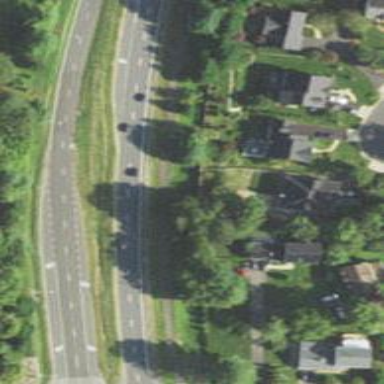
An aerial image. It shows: Cycleway.